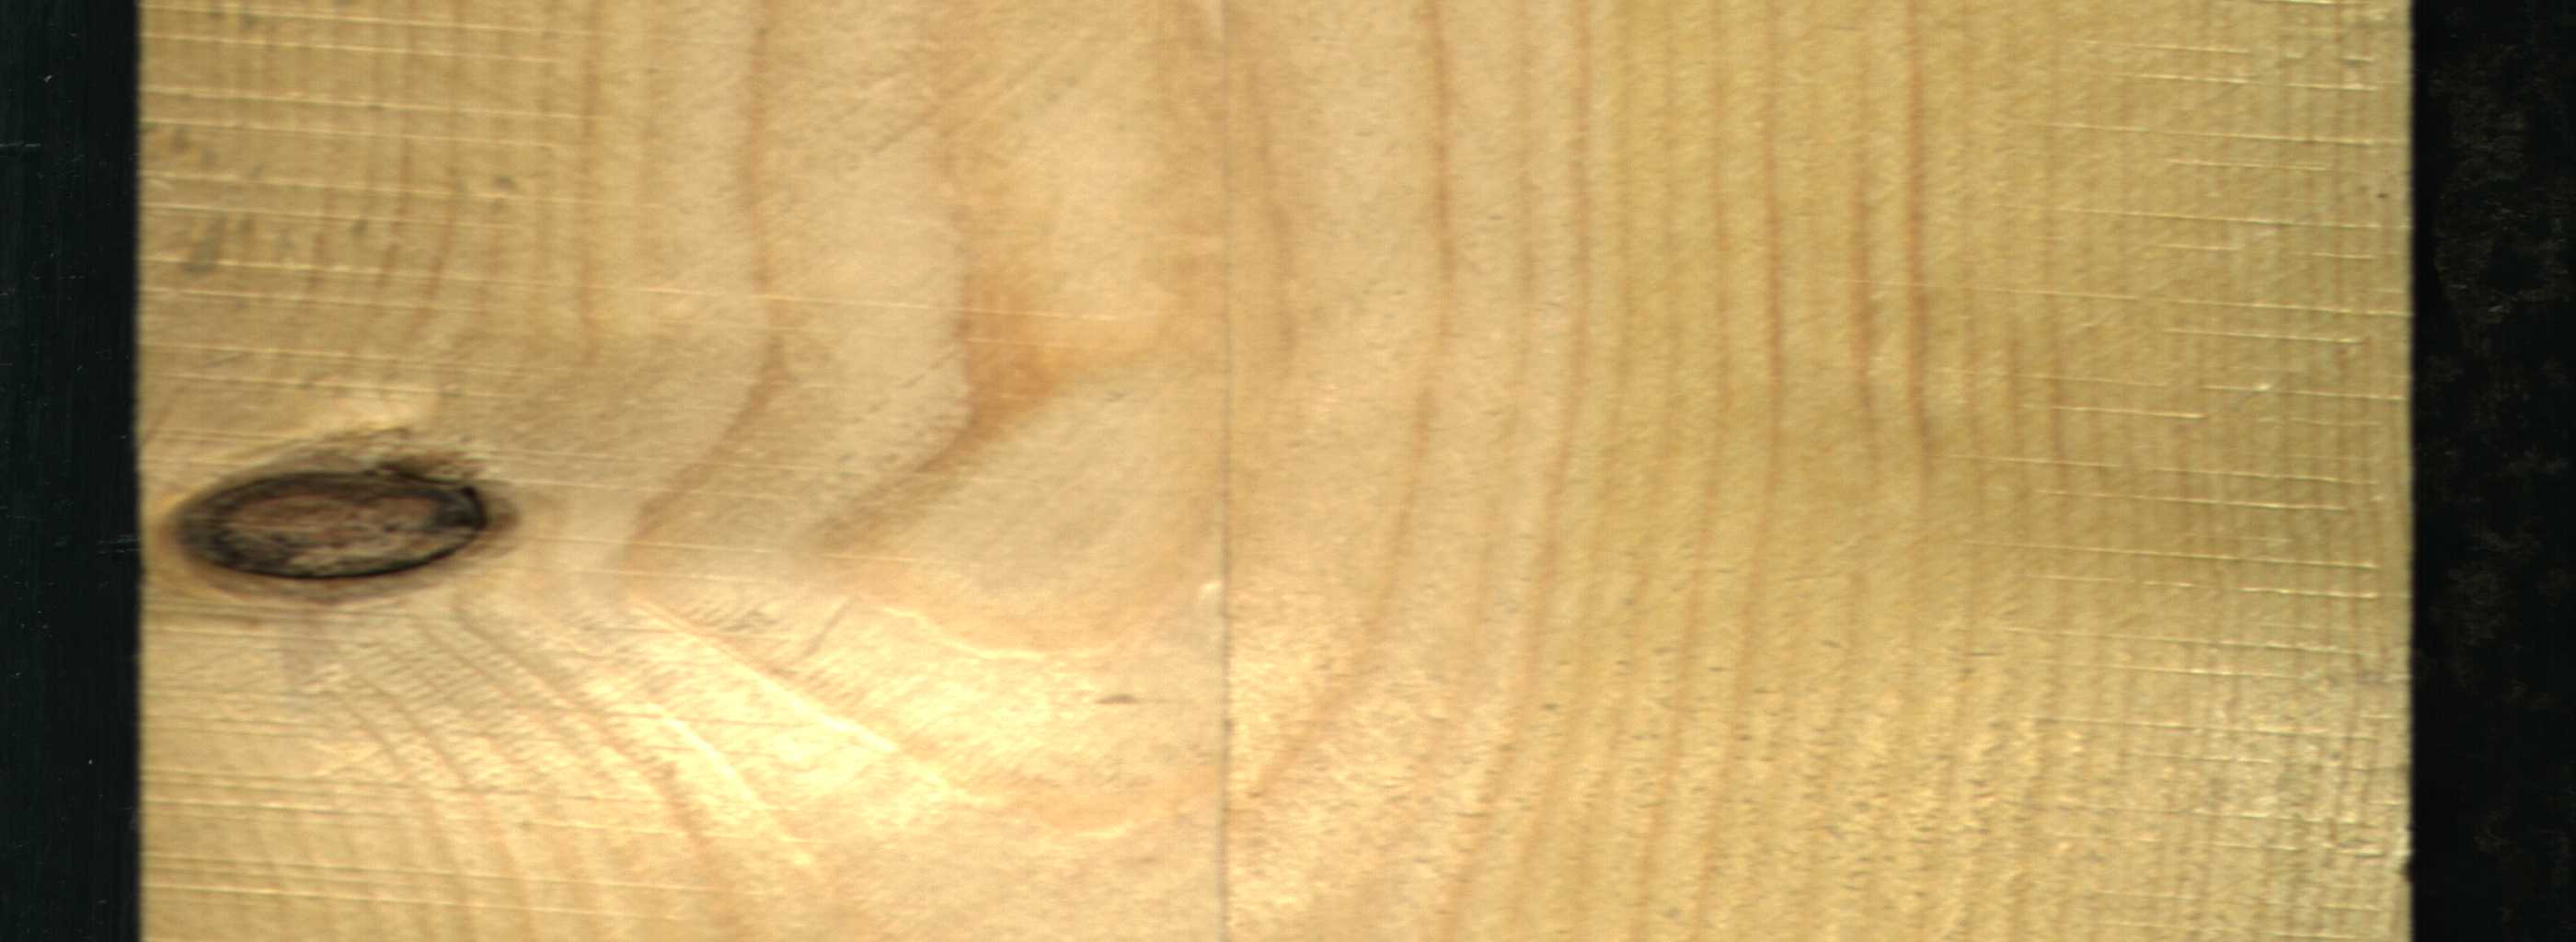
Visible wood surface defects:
Dead_Knot